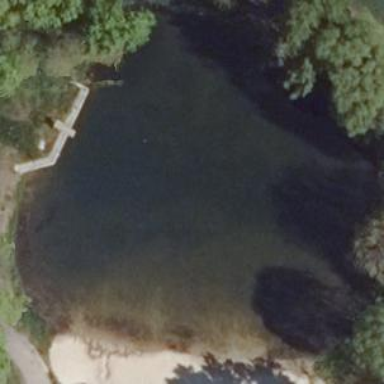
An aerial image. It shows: Serene pond surrounded by nature.